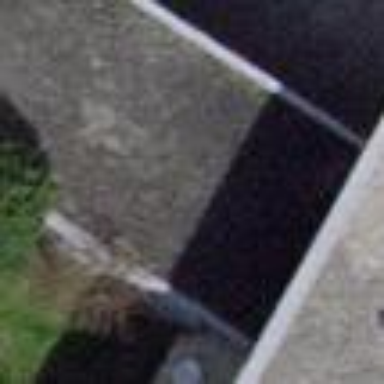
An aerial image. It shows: View of roof of building.